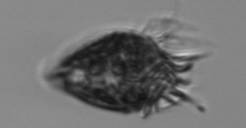
Label: Strombidium_wulffi